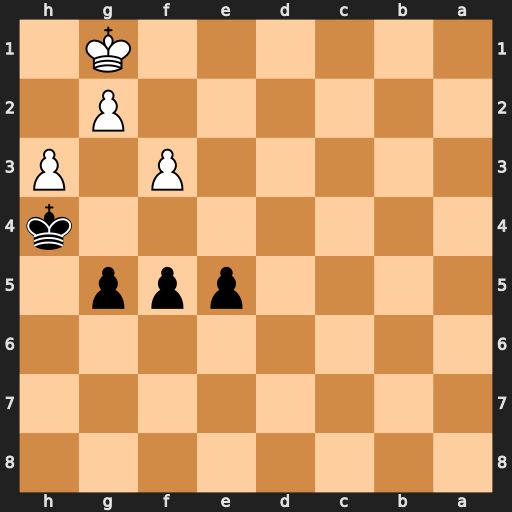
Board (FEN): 8/8/8/4ppp1/7k/5P1P/6P1/6K1
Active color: b
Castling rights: -
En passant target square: -
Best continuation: Kg3 Kf1 e4 fxe4 fxe4